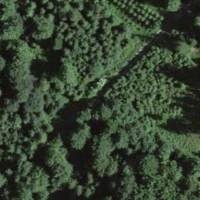
EUNIS habitat code: 43
Species observed at this site:
Petasites albus